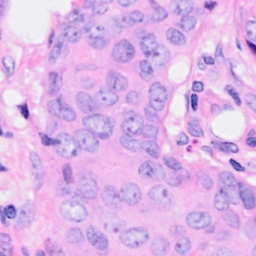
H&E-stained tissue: Breast